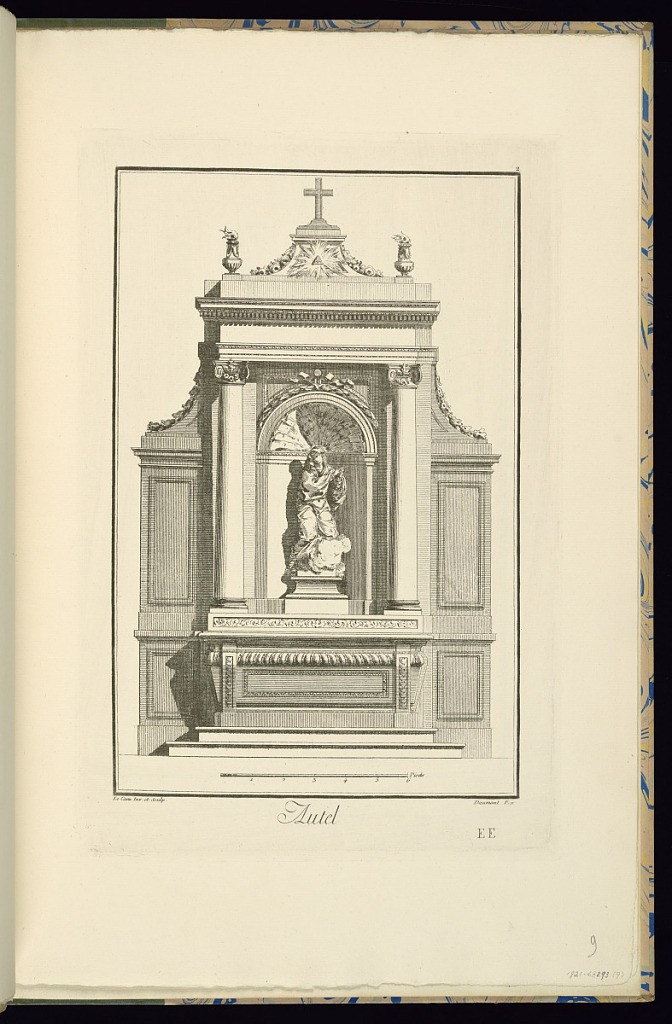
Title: Autel
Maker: A. Le Canu, French, active 1746 – 1768
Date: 1768
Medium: Etching and engraving on laid paper
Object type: Print
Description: Design for a Neoclassical altarpiece featuring a sculpted female figure, possibly a saint or the Virgin Mary, on a plinth in an arched niche. The arch is ornamented with a shell motif and framed by a ribbon and laurel leaf garland. The niche is framed by columns and topped with a cross, festoons of flowers and two flaming vases. The sides of the altarpiece are ornamented with blank panels and below a frieze of a repeat wave pattern and gadrooning. A scale below the design. The plate is signed, numbered, and titled.